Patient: sex M, age 49
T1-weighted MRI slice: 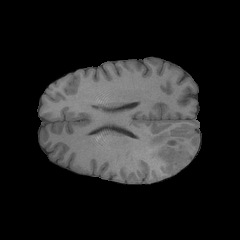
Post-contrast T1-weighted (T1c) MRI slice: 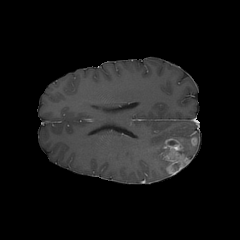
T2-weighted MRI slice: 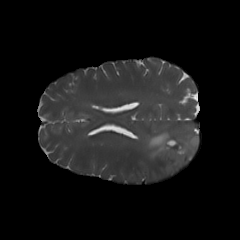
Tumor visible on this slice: yes
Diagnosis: Glioblastoma, IDH-wildtype
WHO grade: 4